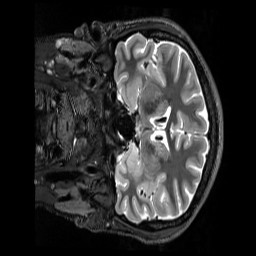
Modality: T2w
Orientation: coronal
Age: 26
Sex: male
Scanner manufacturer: siemens
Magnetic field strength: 3 T
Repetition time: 3.2 s
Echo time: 0.728 s